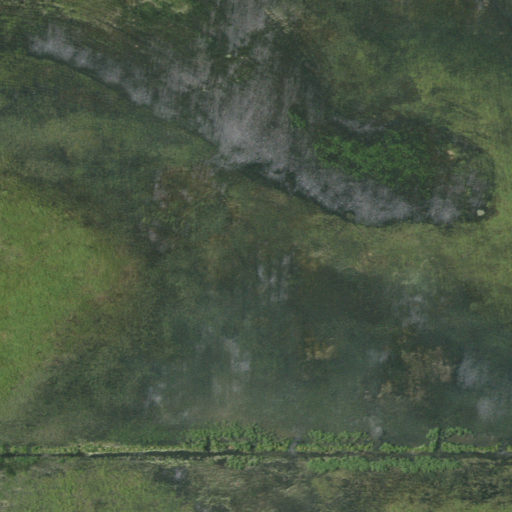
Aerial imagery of valley in Nebraska named Bassett Valley containing herbaceous wetlands and open water